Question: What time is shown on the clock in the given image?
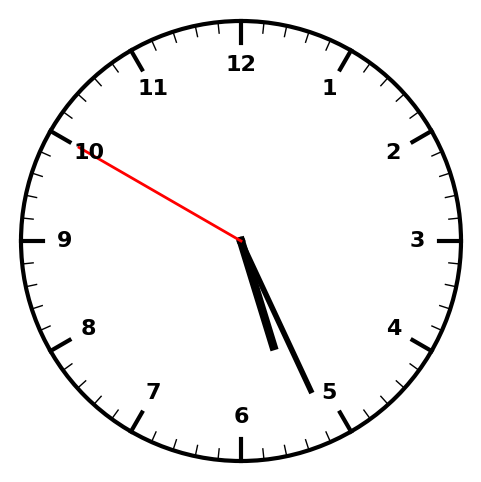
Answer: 05:25:50